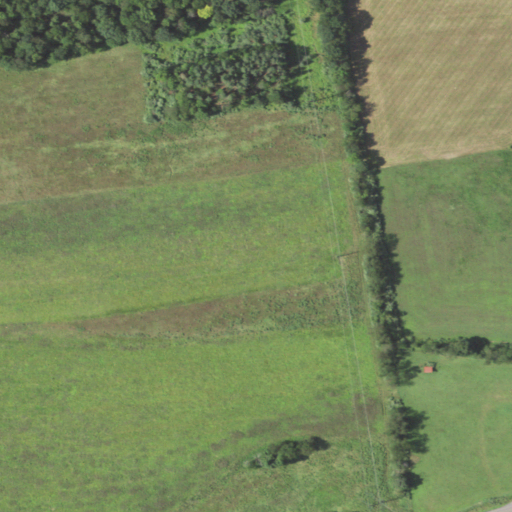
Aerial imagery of mountain in Pennsylvania named O'Brien Hill containing pasture, cultivated crops, mixed forest, deciduous forest, and open development